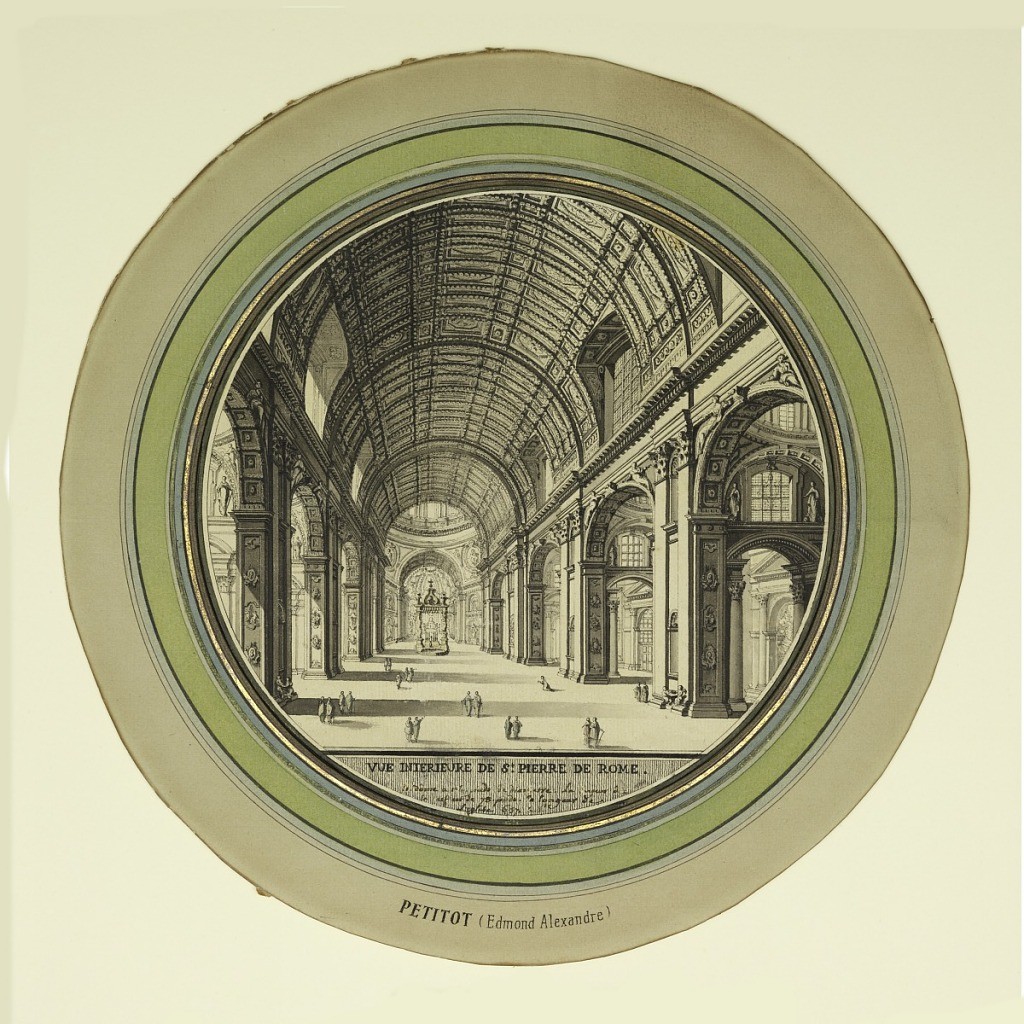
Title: Interior View of the Nave, Saint Peter's, Rome, Looking Toward the Altar
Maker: Ennemond Alexandre Petitot, French, 1727 – 1801
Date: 1748–49
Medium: Pen and black ink, brush and gray wash, green, brown watercolor on cream laid paper
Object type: Drawing
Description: Circular drawing showing the interior of a great basilica, identified as St. Peter's in Rome by an inscription below the image. The view looks down the barrel vaulted nave toward the altar in the distance at left. Small figures are placed in the middle distance and foreground.